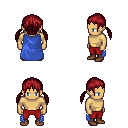
a pixel art fantasy rpg character, male body template, human, tanned skin, blue cape, red pants, brunette twin-tailed hairstyle, brown shoes, four views (front, back, left, right), 2x2 character sprite sheet, small pixel art, hard edges, no anti-aliasing